Interaction volume radius: 10 \u00c5
Interaction volume height: 15 \u00c5
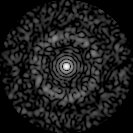
Disorder parameter: 0.8335